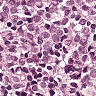
Metastatic tissue present: yes